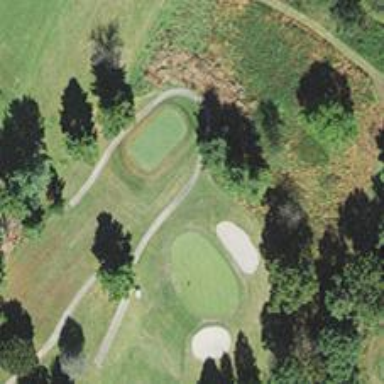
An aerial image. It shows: Path used for both walking and golf.